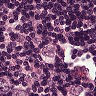
Metastatic tissue present: yes